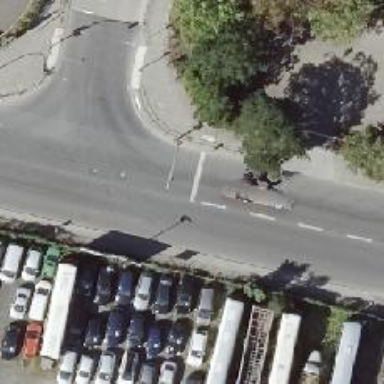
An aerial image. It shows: Road with traffic signals.